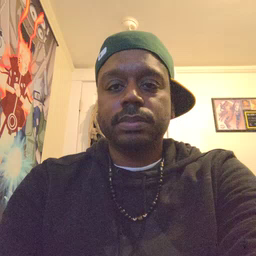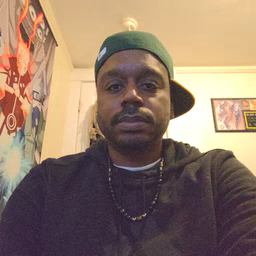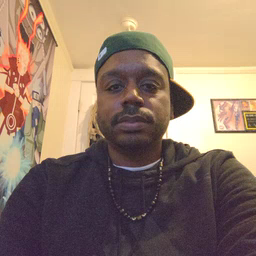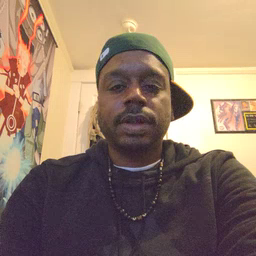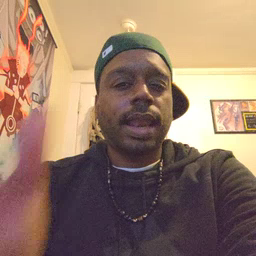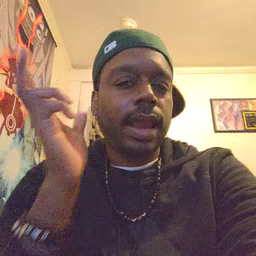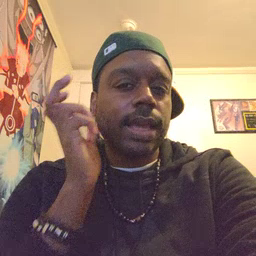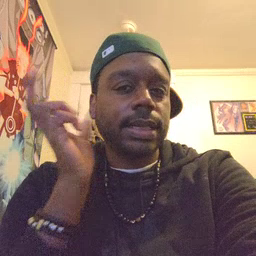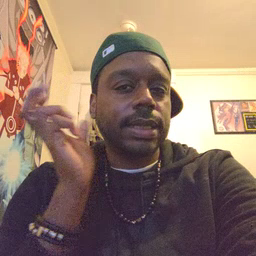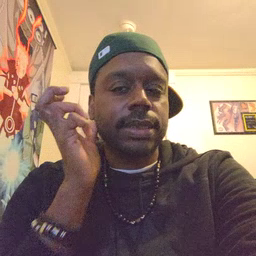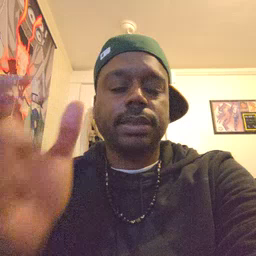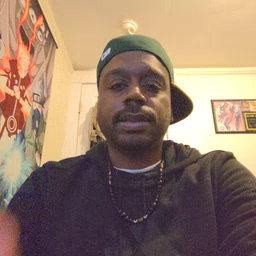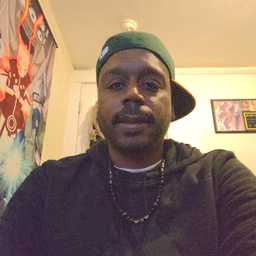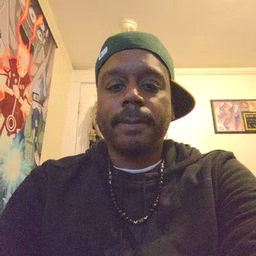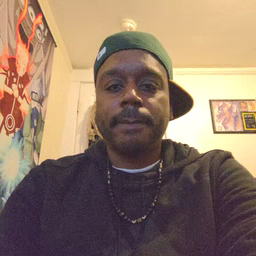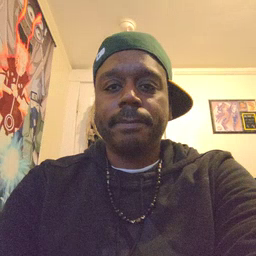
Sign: listen